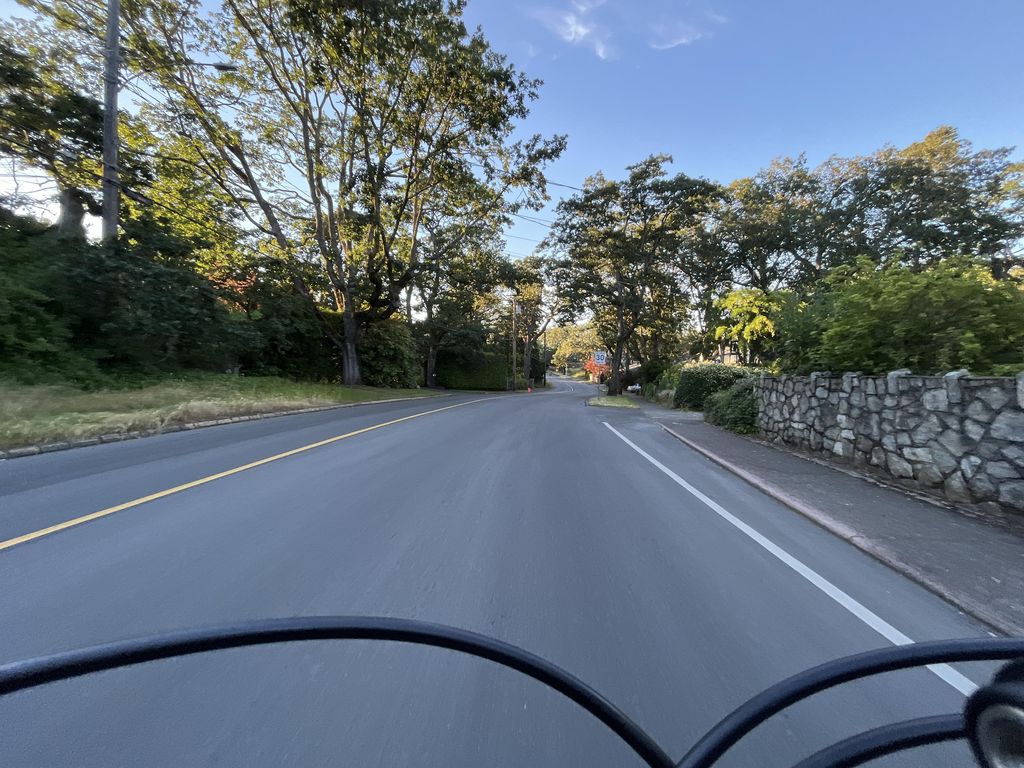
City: victoria